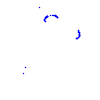
Particle: kaon